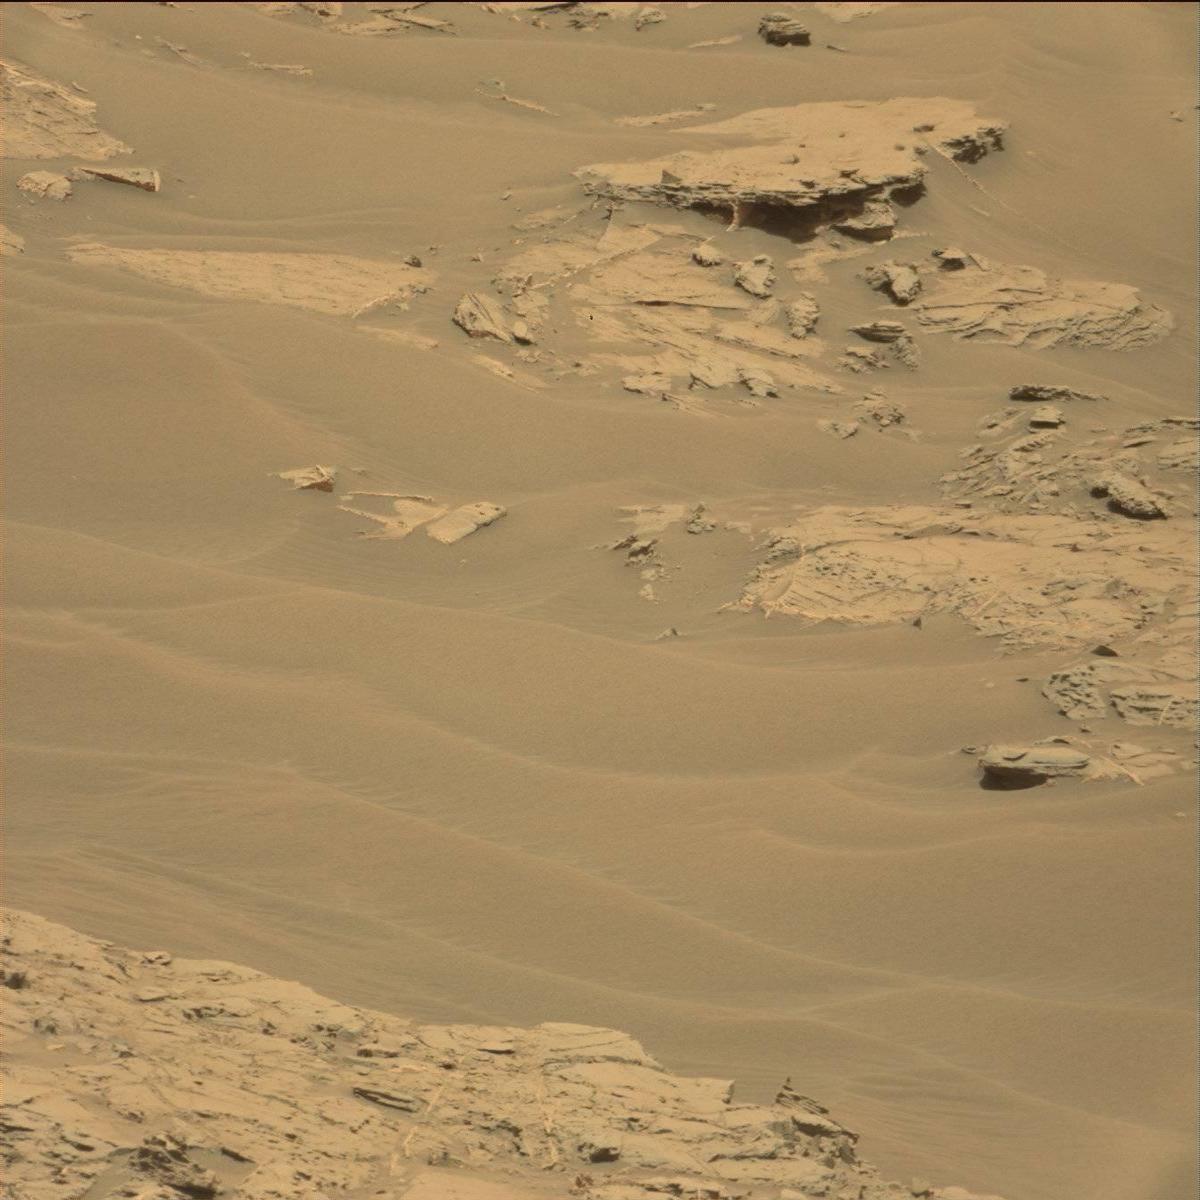
Terrain classes present: Bedrock, Sand / Soil